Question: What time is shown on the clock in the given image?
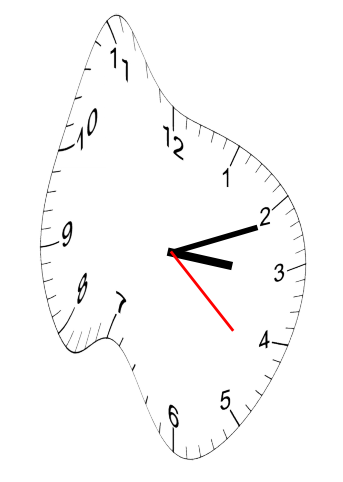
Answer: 03:11:22